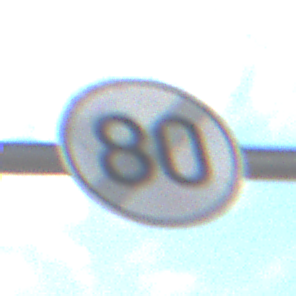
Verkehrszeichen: EndeGeschwindigkeit80
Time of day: Midday
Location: Outdoor (Suburban)
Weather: PartlyCloudy
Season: NotSpecified
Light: Natural